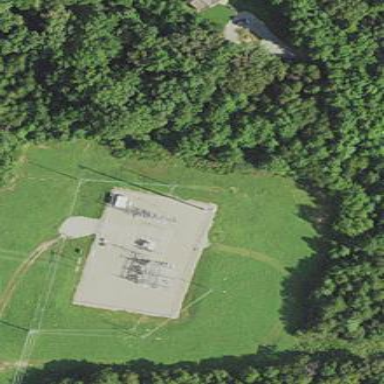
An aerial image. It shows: Fence surrounds minor distribution power substation.